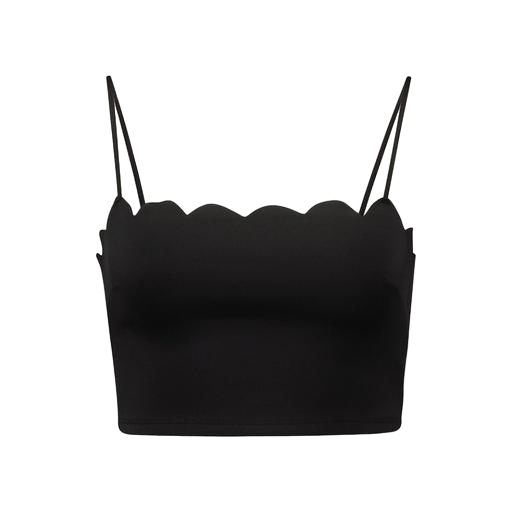
black scalloped crop top, black realm scallop top, black cropped cami, white background